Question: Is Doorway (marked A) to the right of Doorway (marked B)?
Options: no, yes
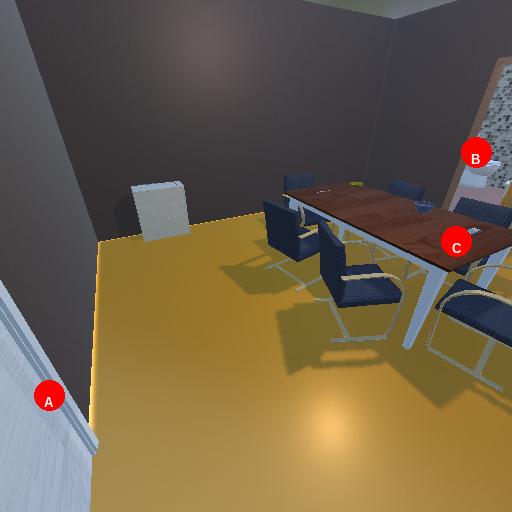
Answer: no